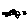
Label: car